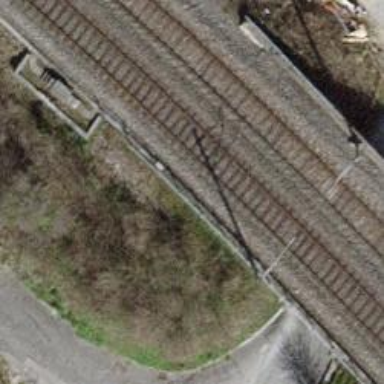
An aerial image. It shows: Railway bridge with electrified tracks and single contact line.